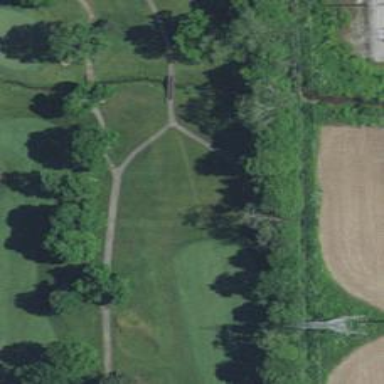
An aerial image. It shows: Path for both roads and golfers.